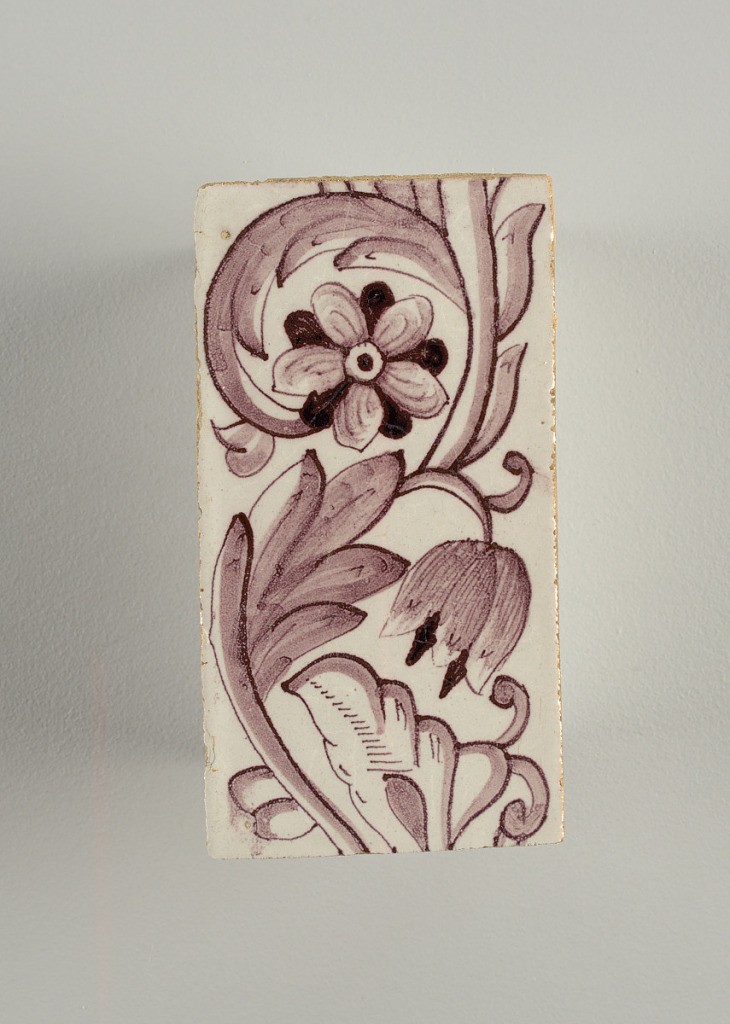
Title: Tile
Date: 18th century
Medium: Tin-enamelled earthenware
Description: Vertical rectangles. Each tile with identical pattern of two flowers and leaves on continuous scrolling stem. One flower faces the observer and the other is in profile. Manganese violet on white ground.